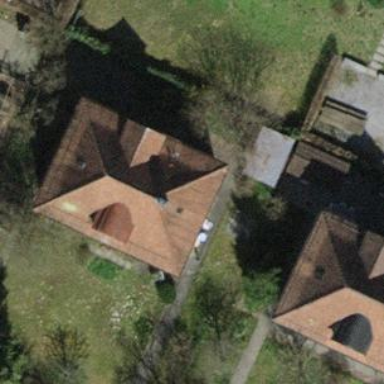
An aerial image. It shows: Image showing building with apartments.